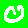
Digit: 0